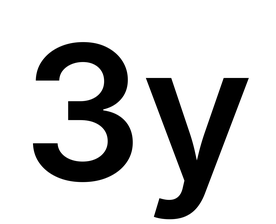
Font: Inter_SemiBold